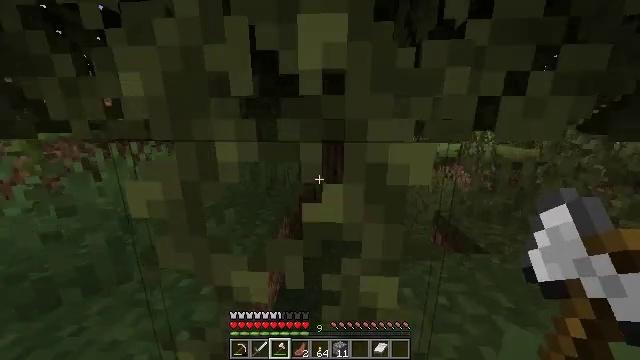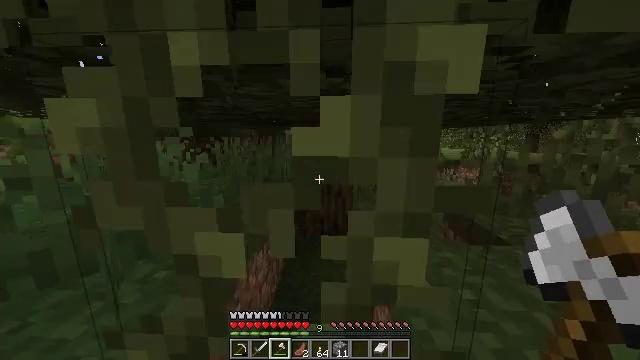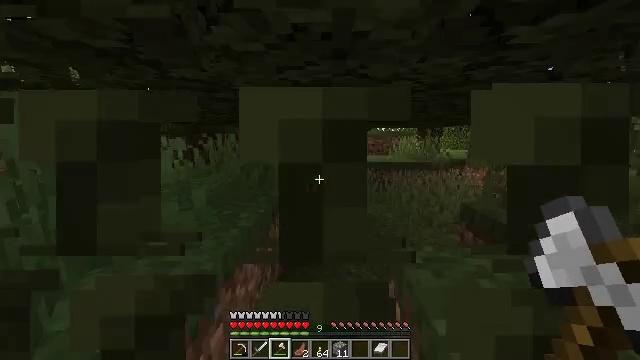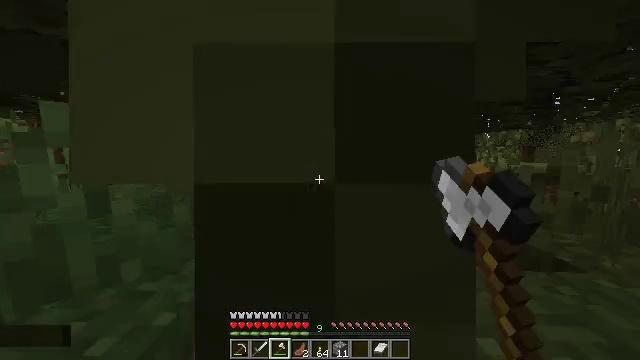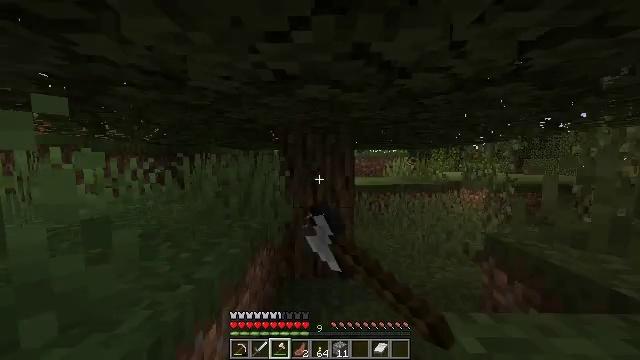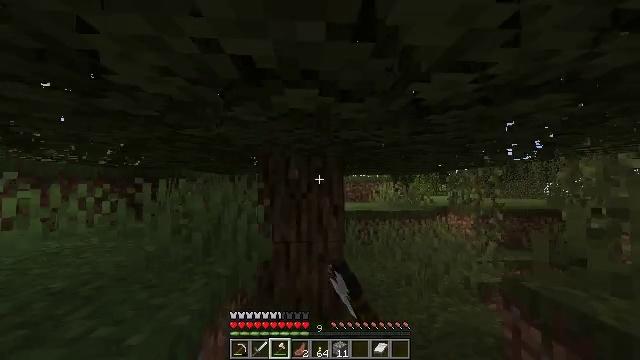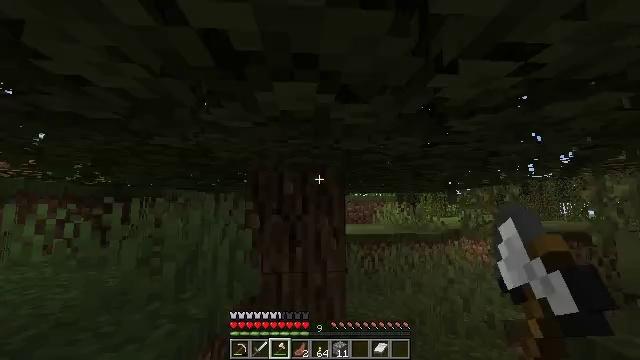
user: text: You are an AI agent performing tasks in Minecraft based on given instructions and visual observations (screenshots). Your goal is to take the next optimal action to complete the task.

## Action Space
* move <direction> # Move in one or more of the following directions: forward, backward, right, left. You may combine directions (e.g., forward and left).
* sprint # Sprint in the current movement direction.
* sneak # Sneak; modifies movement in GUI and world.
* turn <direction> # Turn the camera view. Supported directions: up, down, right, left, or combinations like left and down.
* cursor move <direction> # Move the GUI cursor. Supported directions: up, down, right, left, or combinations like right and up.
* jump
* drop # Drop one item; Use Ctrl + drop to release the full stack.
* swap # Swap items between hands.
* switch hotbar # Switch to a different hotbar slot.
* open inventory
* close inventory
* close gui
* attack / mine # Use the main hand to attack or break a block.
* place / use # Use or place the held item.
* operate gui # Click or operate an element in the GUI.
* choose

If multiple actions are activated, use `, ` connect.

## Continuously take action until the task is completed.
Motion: motion action
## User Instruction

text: Gather vines from trees or structures.
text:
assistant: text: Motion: move forward, turn up
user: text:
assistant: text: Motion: move forward, attack / mine
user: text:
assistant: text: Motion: move forward, turn up, attack / mine
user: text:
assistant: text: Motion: move forward, turn right and up, attack / mine
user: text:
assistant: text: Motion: turn right and up, attack / mine
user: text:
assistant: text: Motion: turn up, attack / mine
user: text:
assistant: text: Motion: attack / mine